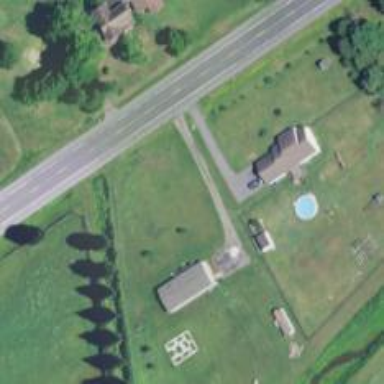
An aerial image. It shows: Driveway.